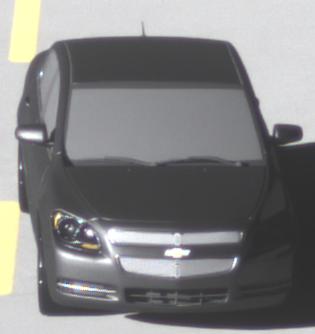
Make: Chevrolet
Model: Malibu 2.4
Detailed model: Malibu
Model produced from: 2012/07
Model produced until: 2014/08
Doors: 4
Color: gray
Road condition: dry road
Daytime: morning or afternoon
Contrast: high contrast